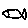
Label: fish